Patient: sex M, age 60
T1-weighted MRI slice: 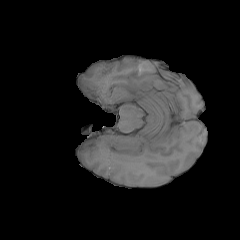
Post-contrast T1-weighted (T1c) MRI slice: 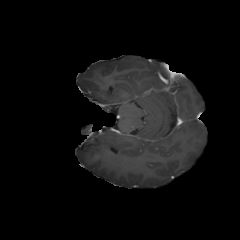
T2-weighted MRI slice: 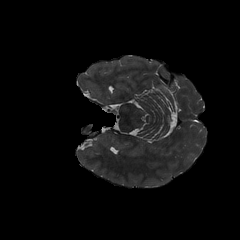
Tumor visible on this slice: no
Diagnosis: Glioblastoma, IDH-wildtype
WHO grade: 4